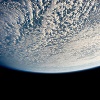
Label: cloud